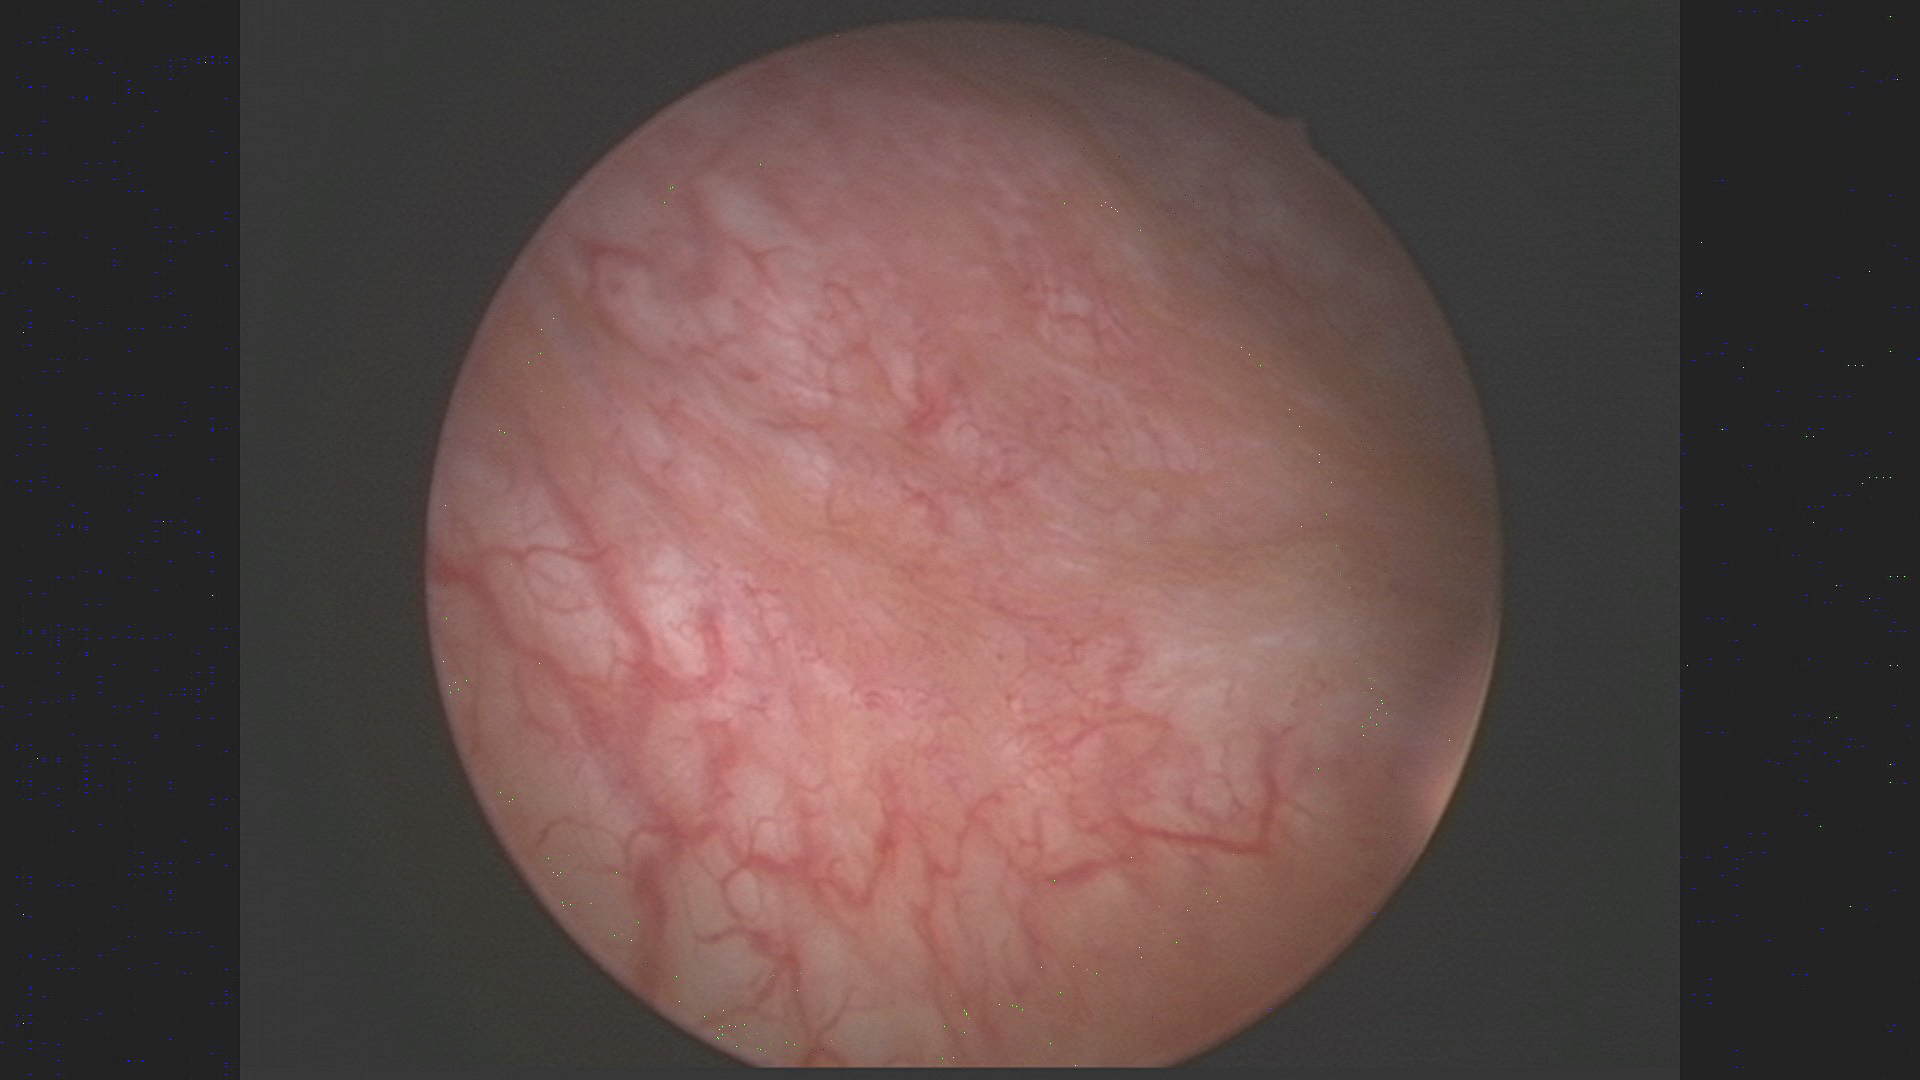
Modality: WLC
Class: Malignant
Subclass: HighGradePapillary
Lesion: L2
Stage: T1
Morphology: Non-papillary
Bladder cancer association: Yes